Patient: sex M, age 45
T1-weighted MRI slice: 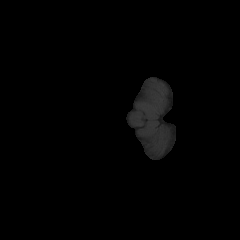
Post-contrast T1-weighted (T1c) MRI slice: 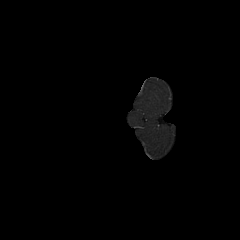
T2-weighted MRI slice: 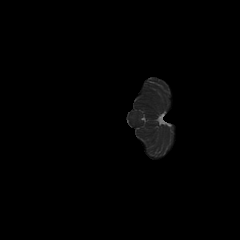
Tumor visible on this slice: no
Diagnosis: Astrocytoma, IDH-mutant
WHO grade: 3